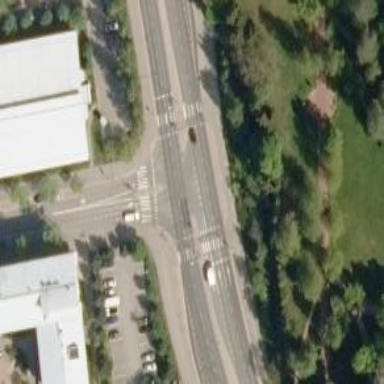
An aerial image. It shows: Asphalt cycleway with segregated crossing.